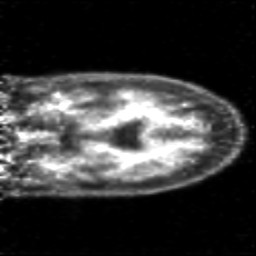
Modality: PET
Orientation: coronal
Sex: male
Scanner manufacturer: siemens